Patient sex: M
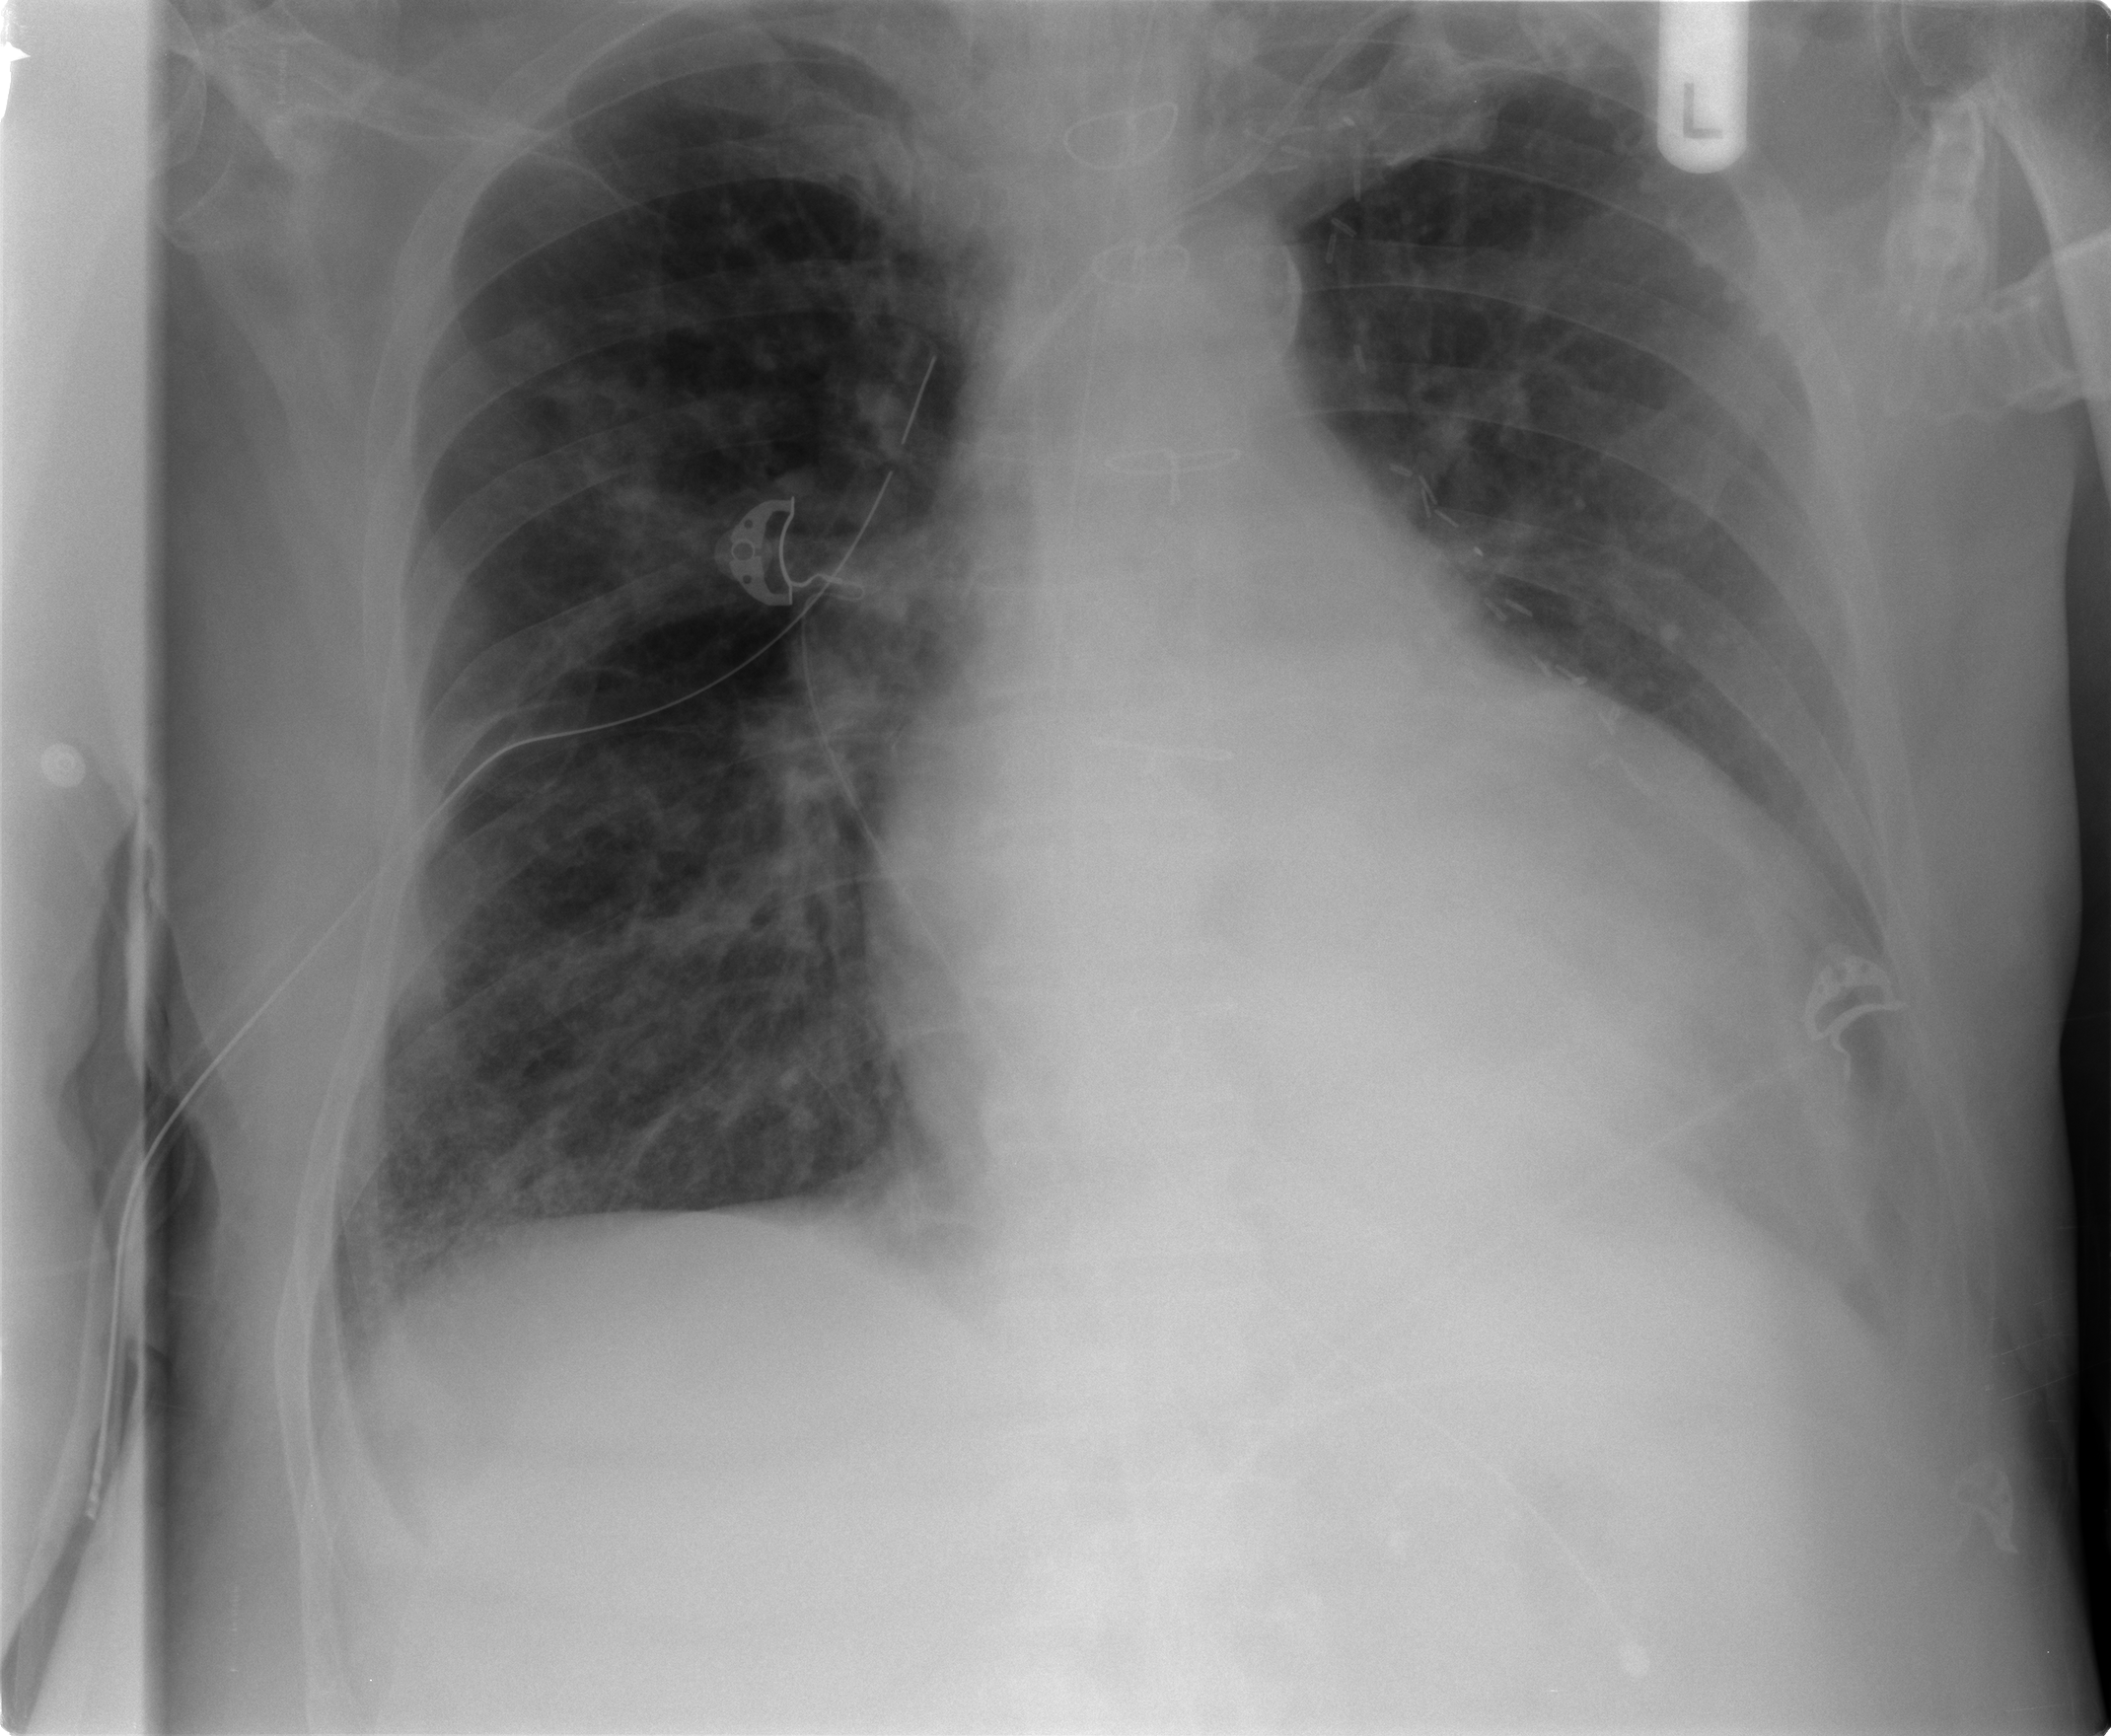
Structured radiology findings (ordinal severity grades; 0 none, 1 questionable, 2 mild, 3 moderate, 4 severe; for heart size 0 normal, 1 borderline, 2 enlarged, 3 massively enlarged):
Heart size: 2
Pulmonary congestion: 2
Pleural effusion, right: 0
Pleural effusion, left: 2
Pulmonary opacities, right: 2
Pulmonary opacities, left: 0
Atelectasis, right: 2
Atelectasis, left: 2